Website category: game
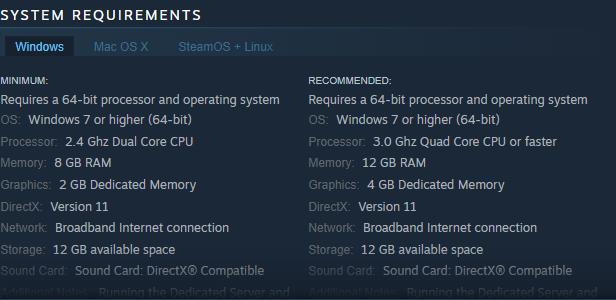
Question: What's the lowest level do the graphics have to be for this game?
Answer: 2 GB Dedicated Memory

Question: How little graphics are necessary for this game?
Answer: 2 GB Dedicated Memory

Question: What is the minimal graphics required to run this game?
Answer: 2 GB Dedicated Memory

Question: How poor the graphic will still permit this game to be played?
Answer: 2 GB Dedicated Memory

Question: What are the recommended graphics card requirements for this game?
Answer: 4 GB Dedicated Memory

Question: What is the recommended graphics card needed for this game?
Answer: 4 GB Dedicated Memory

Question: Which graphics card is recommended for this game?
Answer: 4 GB Dedicated Memory

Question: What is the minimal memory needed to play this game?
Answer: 8 GB RAM

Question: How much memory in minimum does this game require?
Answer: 8 GB RAM

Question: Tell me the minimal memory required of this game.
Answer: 8 GB RAM

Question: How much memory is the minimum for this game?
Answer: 8 GB RAM

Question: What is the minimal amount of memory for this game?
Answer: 8 GB RAM

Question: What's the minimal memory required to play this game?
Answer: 8 GB RAM

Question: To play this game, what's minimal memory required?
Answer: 8 GB RAM

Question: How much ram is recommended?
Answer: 12 GB RAM

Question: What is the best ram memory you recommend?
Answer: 12 GB RAM

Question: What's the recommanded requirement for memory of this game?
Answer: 12 GB RAM

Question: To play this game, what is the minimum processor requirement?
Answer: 2.4 Ghz Dual Core CPU

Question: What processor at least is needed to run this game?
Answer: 2.4 Ghz Dual Core CPU

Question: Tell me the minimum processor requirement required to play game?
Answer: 2.4 Ghz Dual Core CPU

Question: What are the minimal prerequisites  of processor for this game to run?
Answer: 2.4 Ghz Dual Core CPU

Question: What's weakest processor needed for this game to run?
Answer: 2.4 Ghz Dual Core CPU

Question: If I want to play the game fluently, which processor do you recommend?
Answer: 3.0 Ghz Quad Core CPU or faster

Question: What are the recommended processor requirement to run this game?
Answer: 3.0 Ghz Quad Core CPU or faster

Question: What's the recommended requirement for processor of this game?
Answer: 3.0 Ghz Quad Core CPU or faster

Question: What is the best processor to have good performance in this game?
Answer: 3.0 Ghz Quad Core CPU or faster

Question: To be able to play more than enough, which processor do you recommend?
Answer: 3.0 Ghz Quad Core CPU or faster